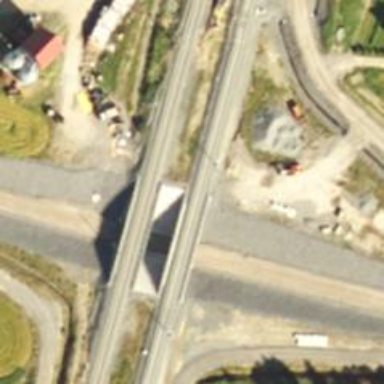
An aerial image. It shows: Bridge carrying railway with continuous electrified contact lines.